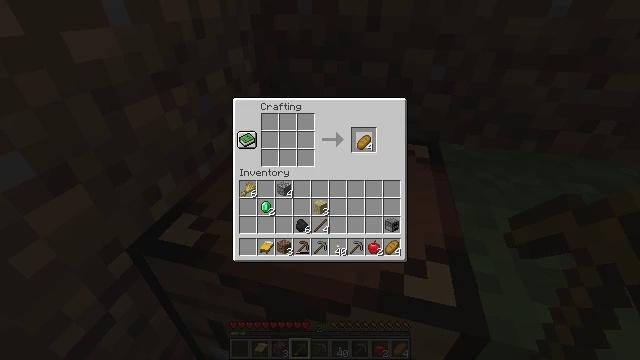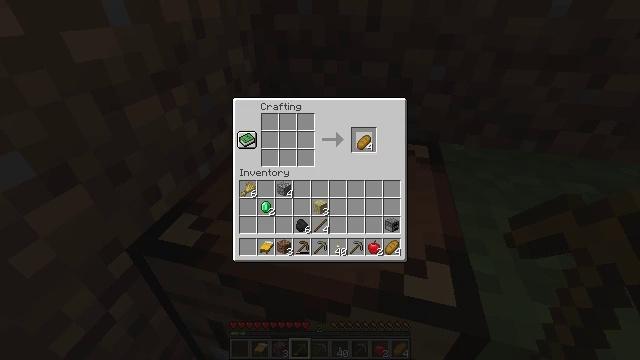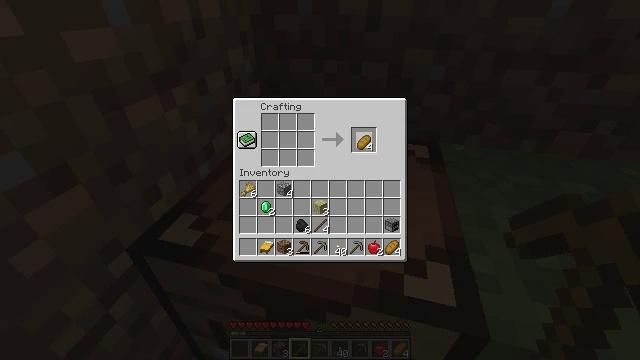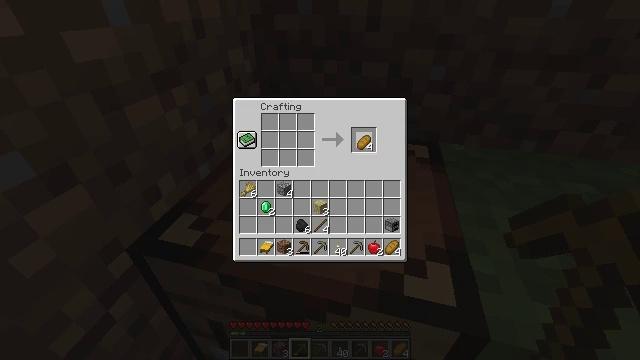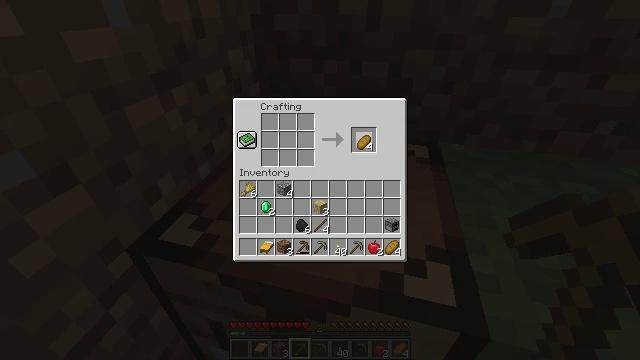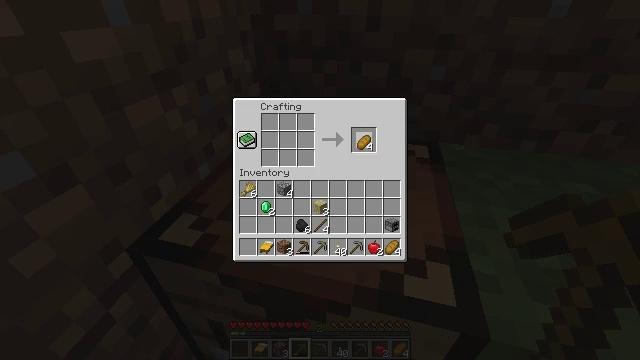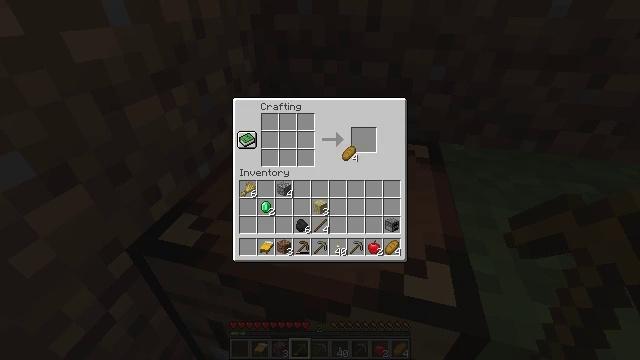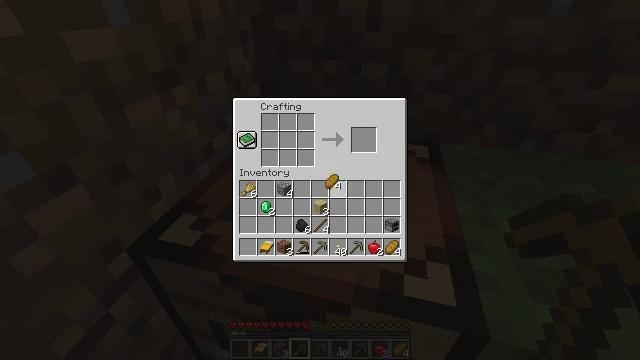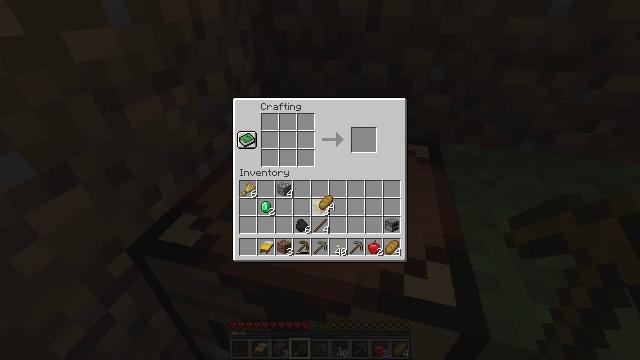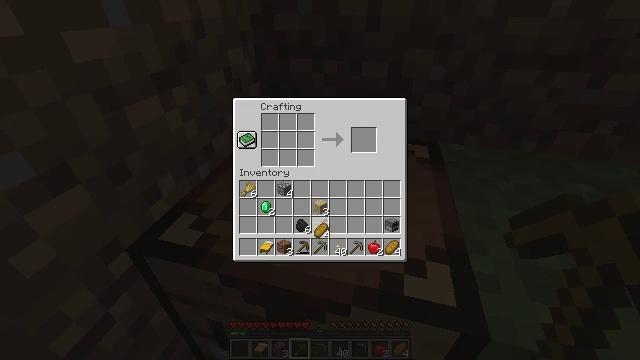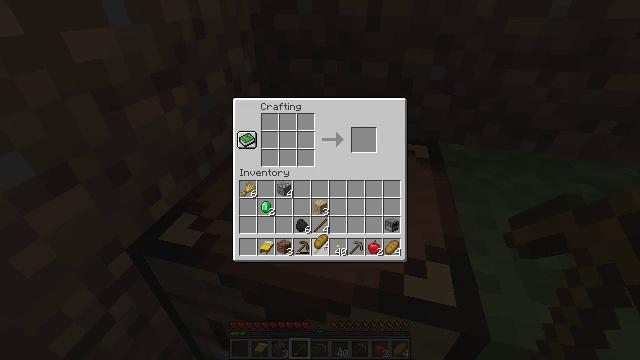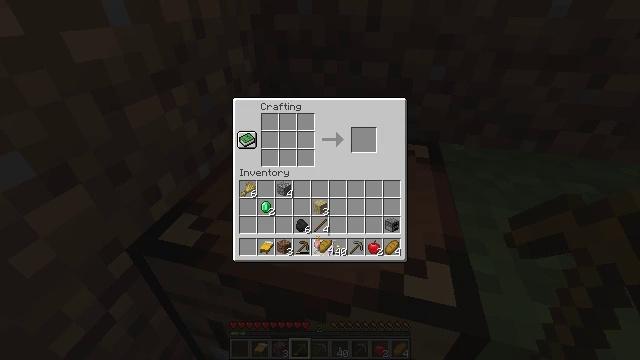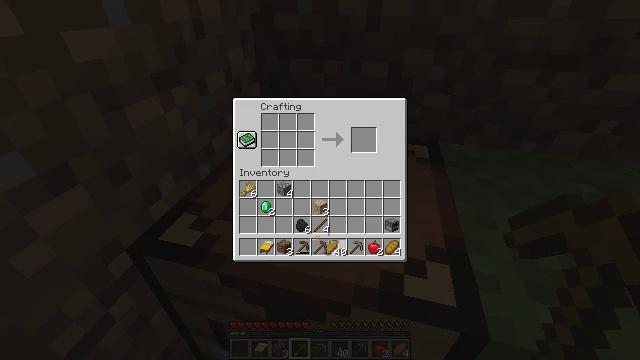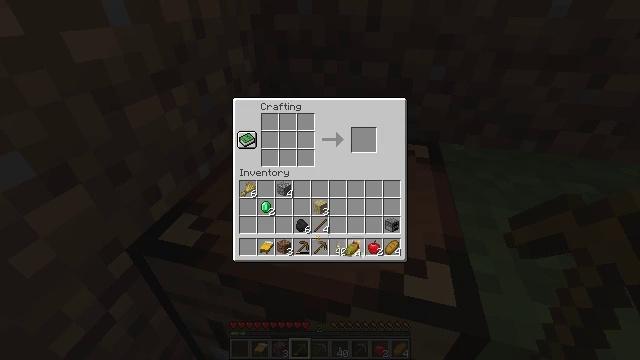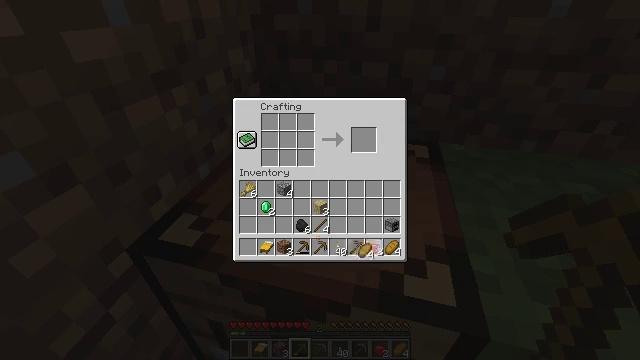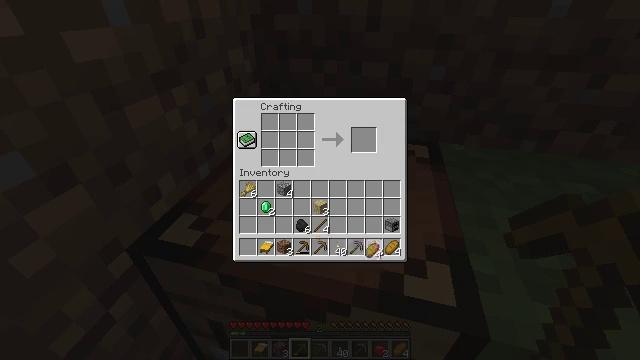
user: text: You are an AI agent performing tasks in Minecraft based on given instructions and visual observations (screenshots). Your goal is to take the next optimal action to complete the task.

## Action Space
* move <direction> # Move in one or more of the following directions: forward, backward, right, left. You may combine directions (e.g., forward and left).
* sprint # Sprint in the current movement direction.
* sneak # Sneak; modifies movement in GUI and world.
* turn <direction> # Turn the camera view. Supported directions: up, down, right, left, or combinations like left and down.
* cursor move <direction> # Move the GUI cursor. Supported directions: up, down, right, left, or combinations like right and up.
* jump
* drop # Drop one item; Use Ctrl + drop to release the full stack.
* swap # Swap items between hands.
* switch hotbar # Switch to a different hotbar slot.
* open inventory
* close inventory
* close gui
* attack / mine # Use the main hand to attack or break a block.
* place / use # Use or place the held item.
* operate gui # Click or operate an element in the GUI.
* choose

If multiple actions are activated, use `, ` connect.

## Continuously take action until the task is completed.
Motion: motion action
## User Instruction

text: Mine block crafting table.
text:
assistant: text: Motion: open gui
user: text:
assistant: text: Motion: no_op
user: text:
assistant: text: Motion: no_op
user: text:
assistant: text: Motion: no_op
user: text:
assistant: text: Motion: no_op
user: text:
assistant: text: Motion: cursor move left and down
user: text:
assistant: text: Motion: cursor move left and down
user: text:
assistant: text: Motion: cursor move down
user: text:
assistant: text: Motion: cursor move down
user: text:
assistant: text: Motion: cursor move down
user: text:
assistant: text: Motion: no_op
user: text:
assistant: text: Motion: no_op
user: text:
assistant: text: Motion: cursor move right
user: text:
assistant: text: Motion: cursor move right
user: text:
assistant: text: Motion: no_op
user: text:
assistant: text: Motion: cursor move right
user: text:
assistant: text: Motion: no_op
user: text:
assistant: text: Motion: no_op
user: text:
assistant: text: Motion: no_op
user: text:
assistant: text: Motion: no_op
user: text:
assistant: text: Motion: no_op
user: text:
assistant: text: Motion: operate gui
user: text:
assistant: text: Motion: operate gui
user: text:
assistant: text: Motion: operate gui
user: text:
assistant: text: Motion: no_op
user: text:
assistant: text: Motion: cursor move left
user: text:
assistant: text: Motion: cursor move left and down
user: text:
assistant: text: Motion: cursor move left and down
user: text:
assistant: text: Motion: no_op
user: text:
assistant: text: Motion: no_op